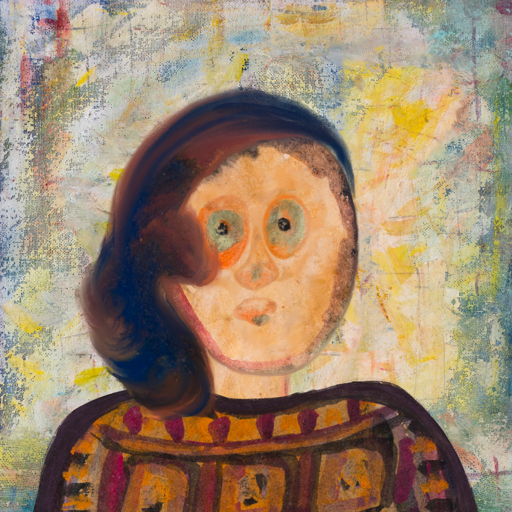
Background: Irani, Head And Neck Front: Childish, Face Front: Childish, Bust: Doll, Hair Front: Mother_And_Son_Son, Head Accessory: Blank, Second Necklace: Blank, Necklace: Blank, Baby: Blank